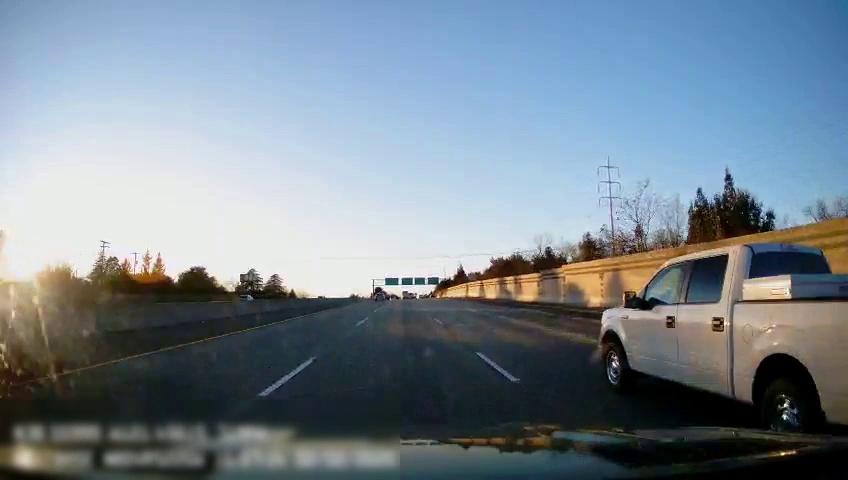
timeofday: Day
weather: Sunny
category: Drivable Space
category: Vehicles | Truck
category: Vehicles | Car
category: Vehicles | Car
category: Lanes | Alternate Lane
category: Lanes | Current Lane
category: Lanes | Current Lane
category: Traffic | Signs
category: Traffic | Signs
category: Traffic | Lights
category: Traffic | Signs